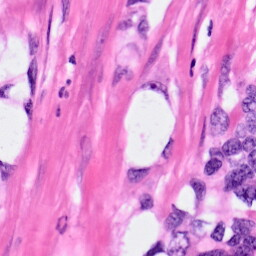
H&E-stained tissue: Pancreatic